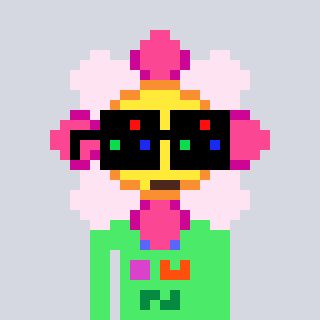
a pixel art character with square black sunglasses, a flower-shaped head and a teal-colored body on a cool background